Field crop: tomato
Growth stage: 1
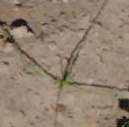
Species: cyperus